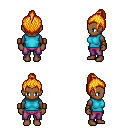
a pixel art fantasy rpg character, female body template, human, dark skin, teal sleeveless shirt, magenta pants, light blonde short topknot hairstyle, leather bracers, four views (front, back, left, right), 2x2 character sprite sheet, small pixel art, hard edges, no anti-aliasing